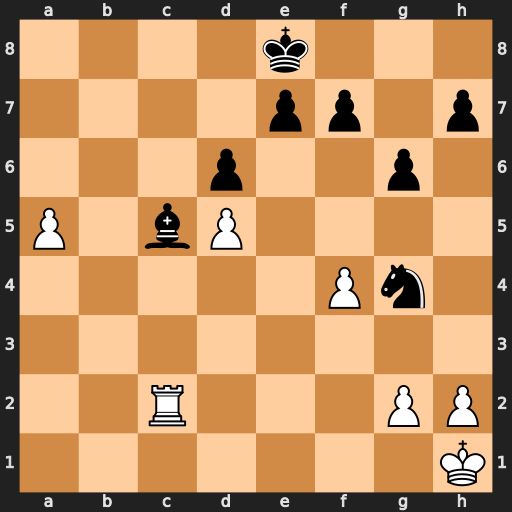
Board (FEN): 4k3/4pp1p/3p2p1/P1bP4/5Pn1/8/2R3PP/7K
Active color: w
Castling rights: -
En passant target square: -
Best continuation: Rxc5 dxc5 a6 Nf6 a7